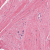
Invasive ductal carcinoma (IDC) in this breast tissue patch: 0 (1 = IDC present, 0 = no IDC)